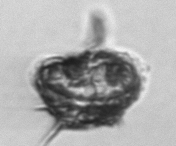
Label: Amylax